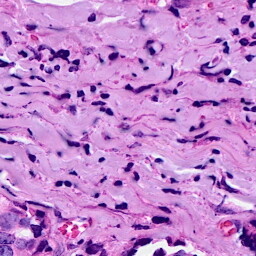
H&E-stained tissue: Breast